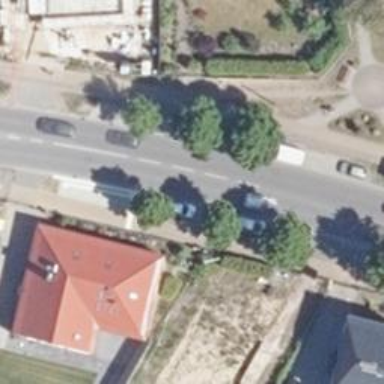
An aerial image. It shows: Sidewalk along the footway.